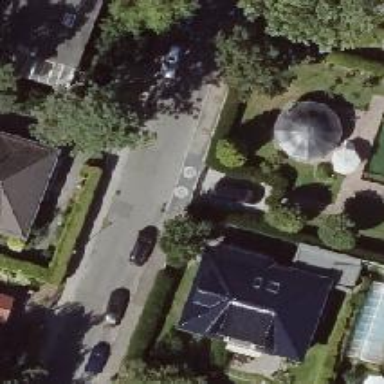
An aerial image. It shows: Residential road with asphalt surface. Both sides have sidewalks.